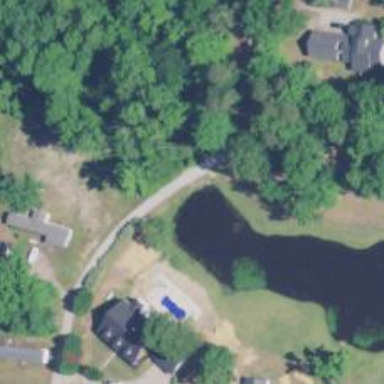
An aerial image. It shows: Culvert tunnel.